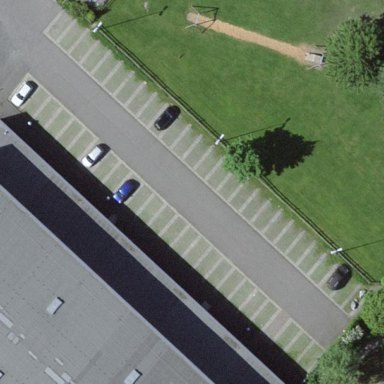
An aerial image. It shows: Parking area with surface.